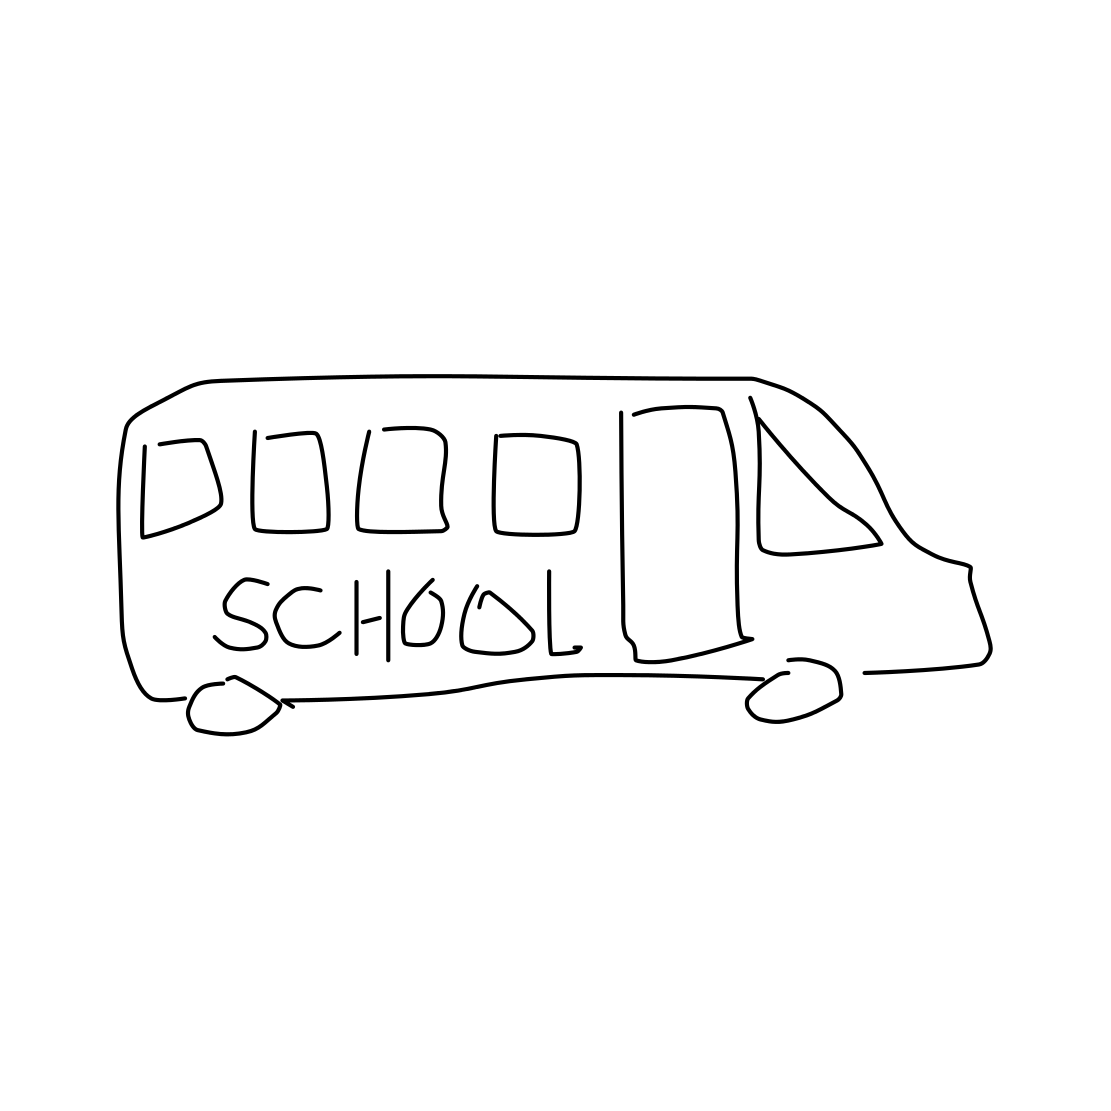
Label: bus